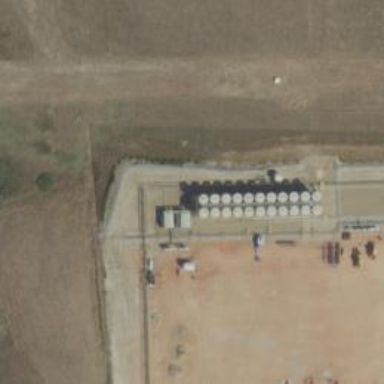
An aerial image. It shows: Storage tank that is man-made.